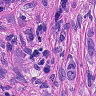
Metastatic tissue present: yes